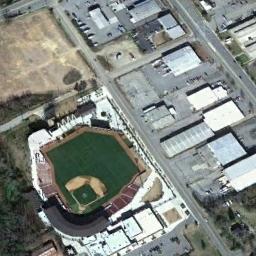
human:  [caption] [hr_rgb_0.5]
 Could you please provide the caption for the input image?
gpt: Many buildings of different shapes are beside the stadium .

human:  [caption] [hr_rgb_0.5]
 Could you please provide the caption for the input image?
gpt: There is a road between the irregular gymnasium and the residential area .

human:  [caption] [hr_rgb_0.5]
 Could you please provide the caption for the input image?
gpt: The stadium is on the bare land next to some buildings and trees .

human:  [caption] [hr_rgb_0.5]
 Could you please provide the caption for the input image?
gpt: The stadium's roof has wavy white signs .

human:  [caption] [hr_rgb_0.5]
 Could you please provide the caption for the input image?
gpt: There are some buildings beside the stadium .